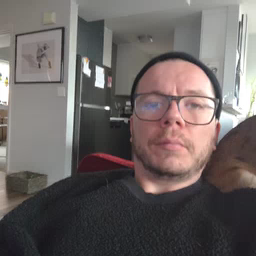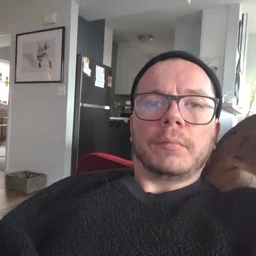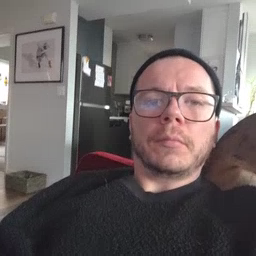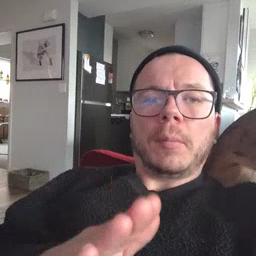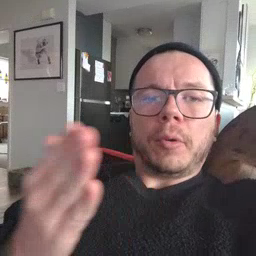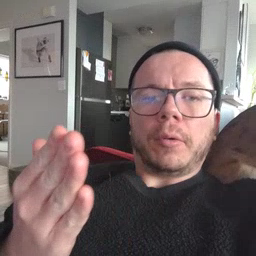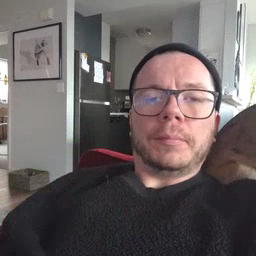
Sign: book